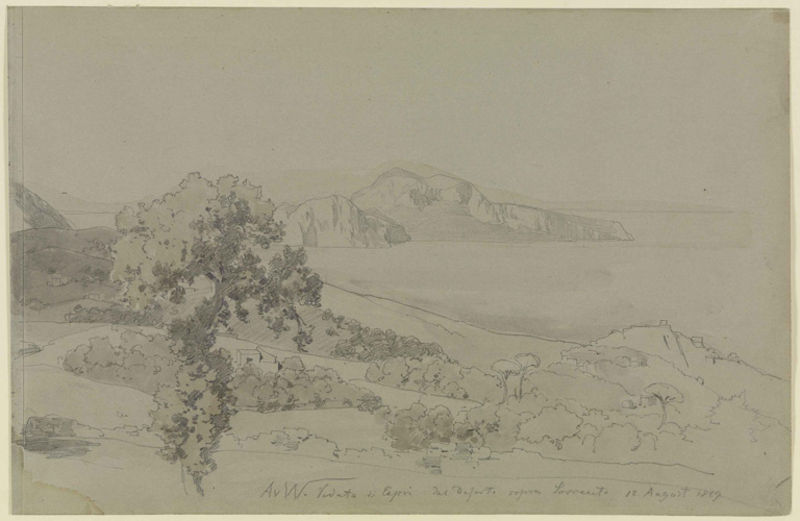
Titel: Blick auf die Insel Capri von einer Anhöhe über Sorrent
Künstler: Anton Alexander von Werner
Standort: Karlsruhe
Institution: Staatliche Kunsthalle Karlsruhe
Schlagwörter: baum, berg, blätter, felsen, himmel, meer, schatten, wasser, weiß, aquarell, bäume, fluss, grün, landschaft, see, ufer, grau, hintergrund, schwarz, skizze, vordergrund, zeichnung, ausblick, gebäude, gras, haus, rasen, wiese, wolke, stein, steine, niederlande, signatur, feld, felder, häuser, hügel, morgen, natur, strauch, busch, büsche, hütte, sträucher, wege, insel, blatt, sanft, wald, küste, schrift, strand, italien, berge, fels, gebirge, dorf, grafik, graphik, signiert, schriftzug, sigantur, romantik, brandung, inschrift, datum, bucht, steilküste, laviert, weiden, bayern, druck, schwarzweiß, bleistift, felse, siedlung, august, niederlanden, zeichung, am meer, datiert, tivoli, feslen, w, 1819, beerg, 63, sorrento, #natur, die bucht, samft